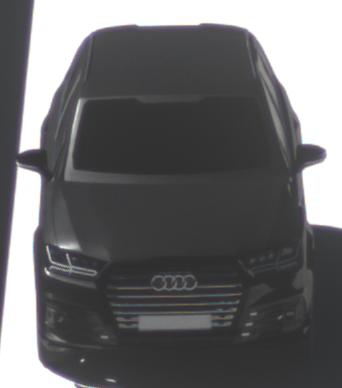
Make: Audi
Model: SQ7
Detailed model: -
Model produced from: 2016
Model produced until: 2018
Doors: 5
Color: black
Road condition: dry road
Daytime: midday
Contrast: high contrast